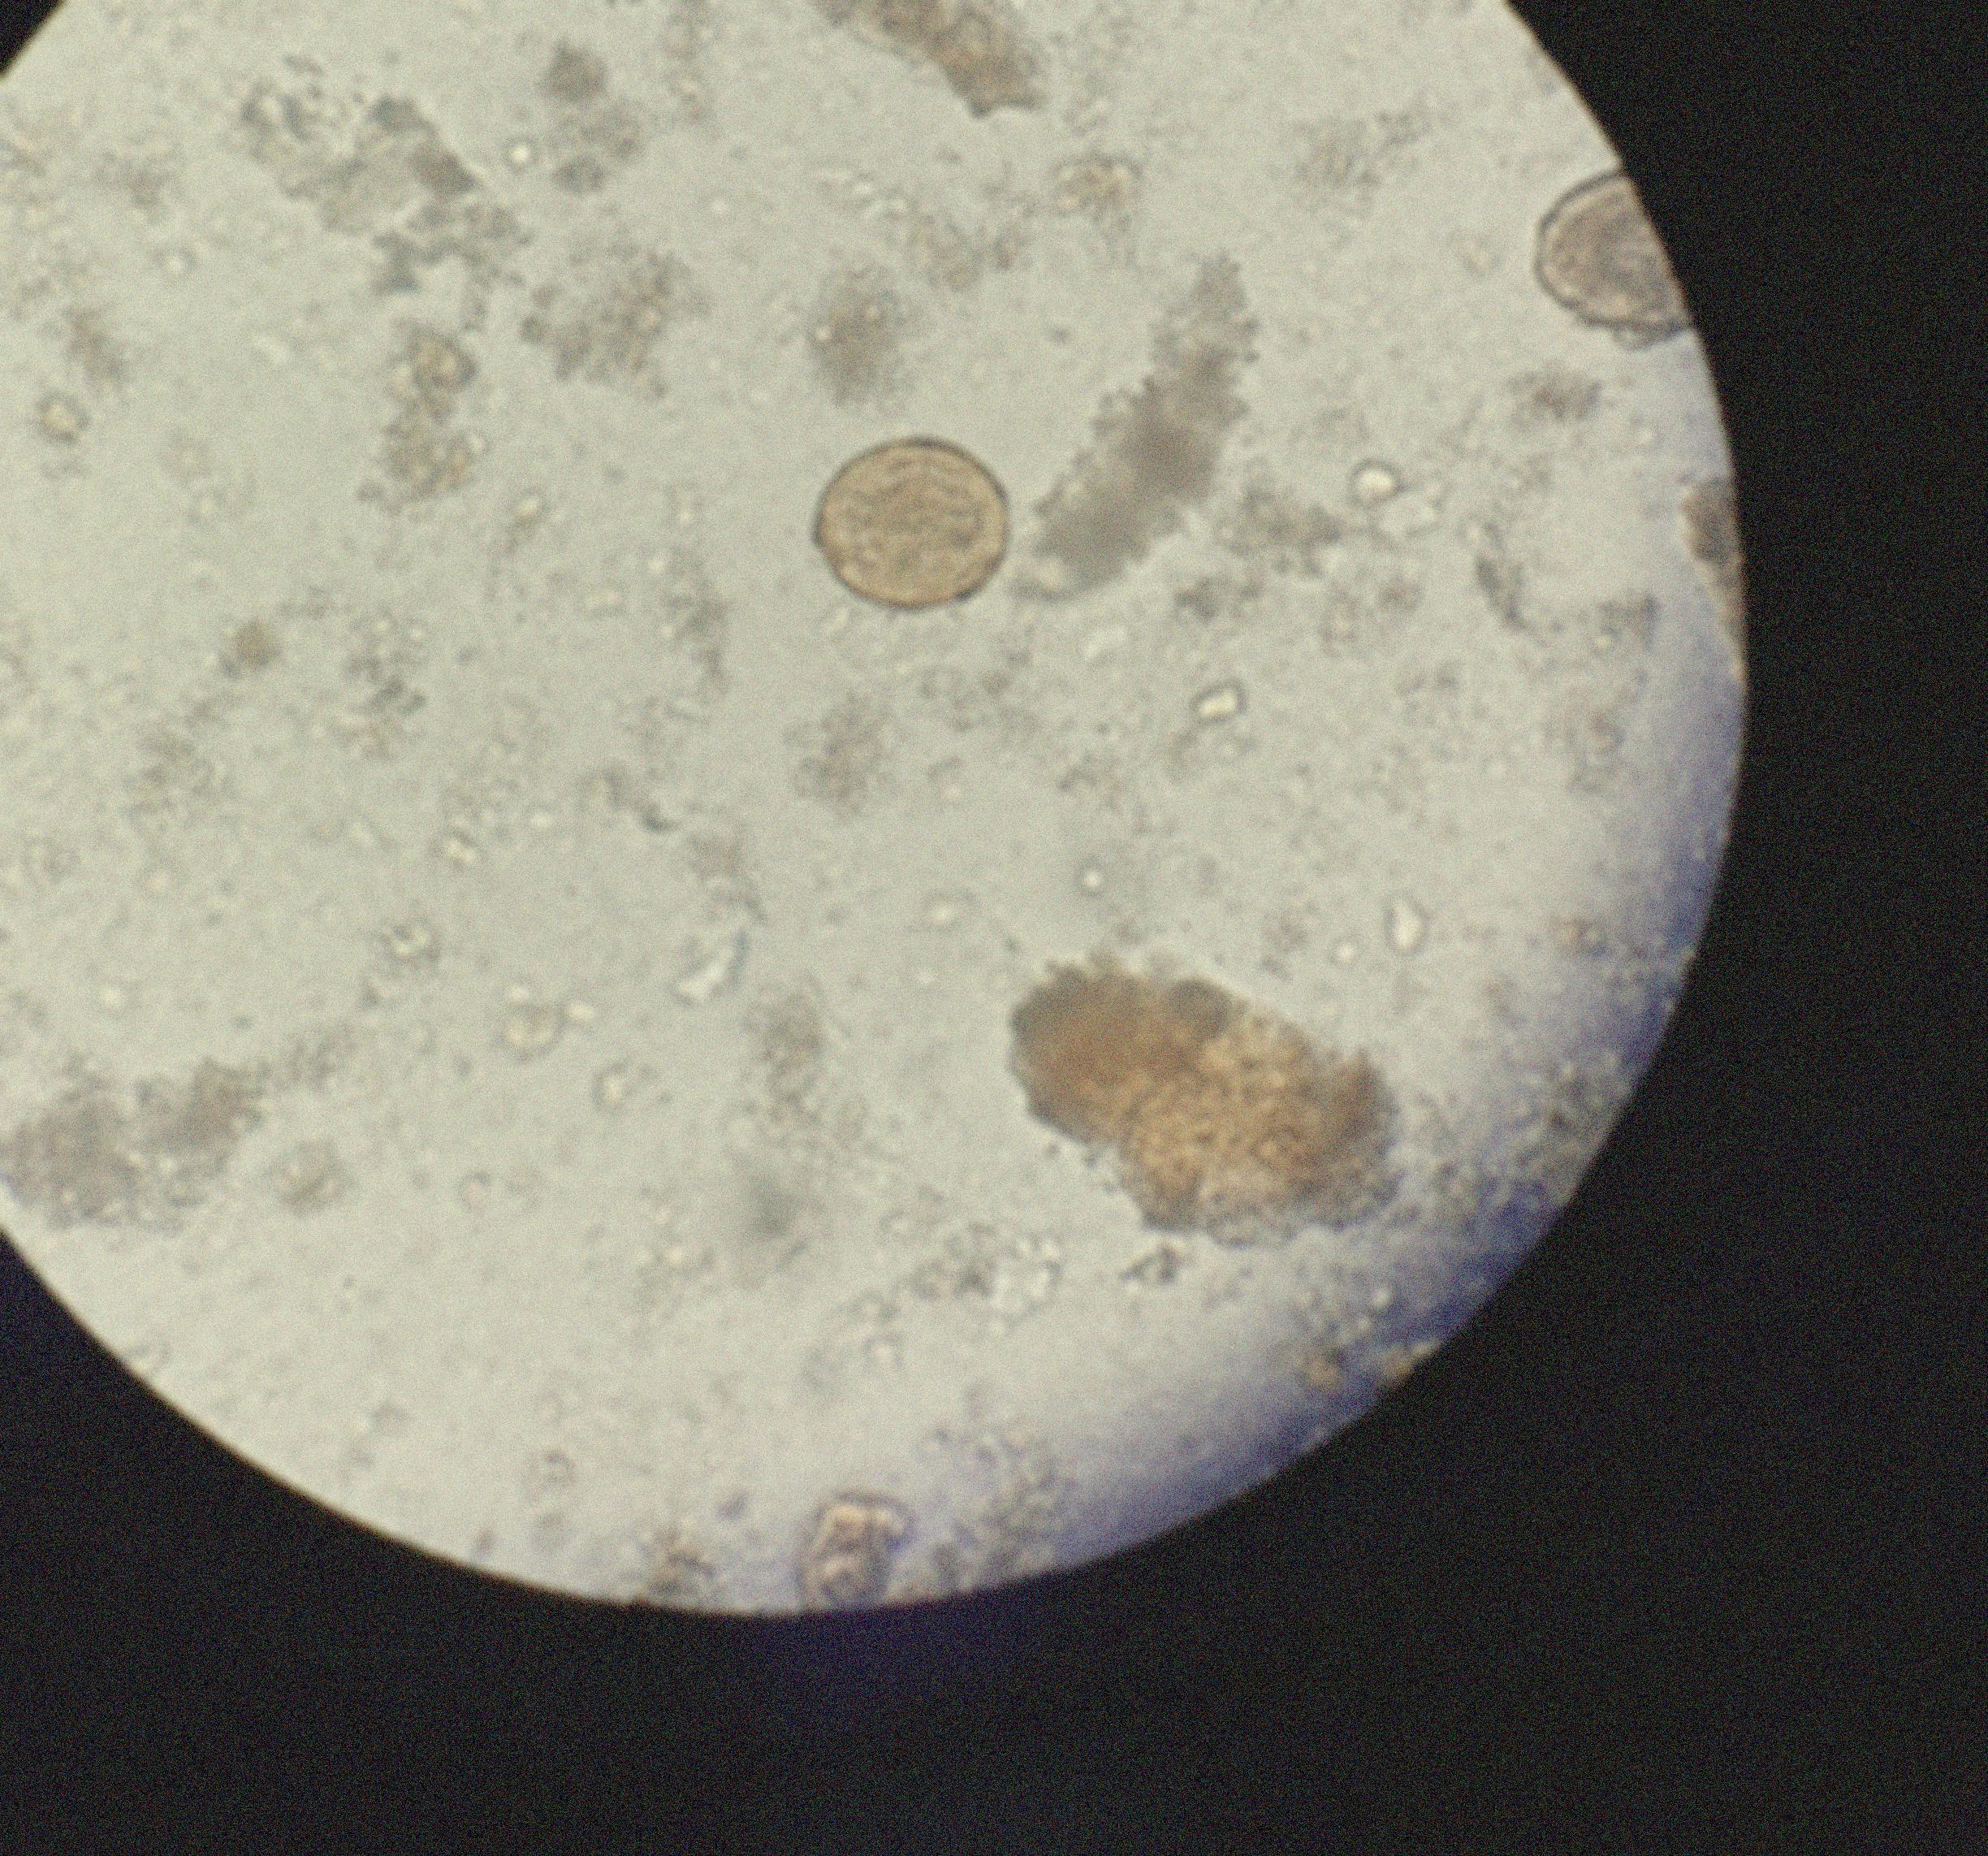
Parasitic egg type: Ascaris lumbricoides